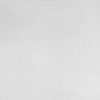
Label: dusty